Question: In my app I have inflated a ListView with this row:
'''
<?xml version="1.0" encoding="utf-8"?>
<LinearLayout xmlns:android="http://schemas.android.com/apk/res/android"
android:layout_width="fill_parent" android:gravity="center"
android:orientation="horizontal" android:layout_height="wrap_content"
android:id="@+id/rootrow_layout" android:clickable="true"
android:focusable="true" android:focusableInTouchMode="true">
<LinearLayout android:layout_height="fill_parent"
android:id="@+id/containerHistory" android:layout_width="fill_parent"
android:layout_weight="1">
<LinearLayout android:layout_weight="1"
android:orientation="vertical" android:layout_gravity="center"
android:layout_height="wrap_content" android:layout_width="wrap_content"
android:layout_marginLeft="2dip">
<LinearLayout android:id="@+id/LinearLayout02"
android:layout_height="wrap_content" android:layout_width="fill_parent">
<TextView android:textSize="16sp" android:gravity="left"
android:padding="5dp" android:layout_width="fill_parent"
android:text="Unknown location " android:id="@+id/historyLocation"
android:layout_height="wrap_content" android:textColor="#000000"></TextView>
</LinearLayout>
<LinearLayout android:id="@+id/LinearLayout03"
android:layout_height="wrap_content" android:layout_width="fill_parent">
<TextView android:layout_weight="1" android:textSize="12sp"
android:gravity="left" android:padding="5dp" android:layout_width="fill_parent"
android:text="Complete" android:typeface="serif" android:id="@+id/historyDate"
android:layout_height="wrap_content" android:textColor="#000000"></TextView>
</LinearLayout>
<LinearLayout android:id="@+id/LinearLayout04"
android:layout_height="wrap_content" android:layout_width="wrap_content"></LinearLayout>
</LinearLayout>
</LinearLayout>
<LinearLayout android:orientation="vertical"
android:layout_marginRight="2dip" android:id="@+id/linearLayout1"
android:layout_height="match_parent" android:layout_width="wrap_content">
<CheckBox android:id="@+id/check" android:layout_gravity="center"
android:layout_height="fill_parent" android:layout_width="wrap_content"></CheckBox>
</LinearLayout>
</LinearLayout>
'''
Now I would add an event (OnClickListener) on my root layout. I can get the event but I can't see the default selector (for example I have Galaxy S2 and on list click I have a blue background).
Can I set the default selector on LinearLayout click event?
I attach a screenshot for my default selector on Galaxy S2.

---
Sorry, I've tried solution:
@android:drawable/list_selector_background
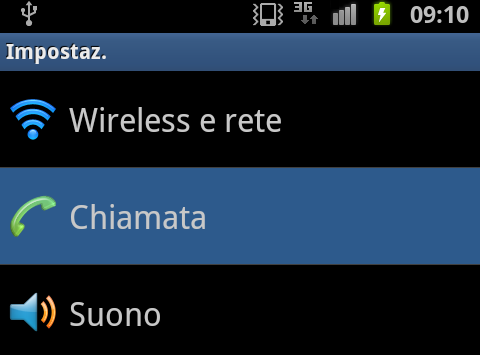
Answer: Modify your root LinearLayout to become like this (NOTICE THE LAST LINE!)
'''
<LinearLayout
xmlns:android="http://schemas.android.com/apk/res/android"
android:layout_width="fill_parent"
android:gravity="center"
android:orientation="horizontal"
android:layout_height="wrap_content"
android:id="@+id/rootrow_layout"
android:clickable="true"
android:focusable="true"
android:focusableInTouchMode="true"
android:background="@android:drawable/list_selector_background">
'''